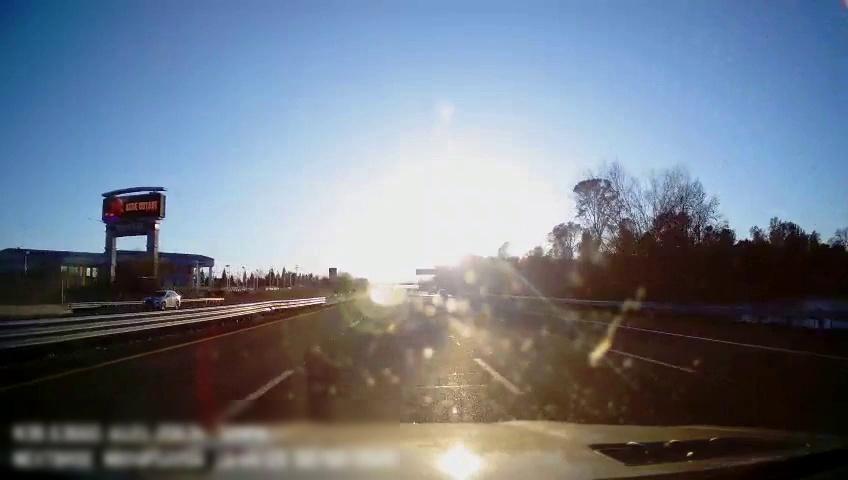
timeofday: Day
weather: Sunny
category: Drivable Space
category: Vehicles | SUV
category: Vehicles | Car
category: Lanes | Alternate Lane
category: Lanes | Alternate Lane
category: Lanes | Current Lane
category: Lanes | Current Lane
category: Lanes | Alternate Lane
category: Traffic | Signs
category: Traffic | Signs